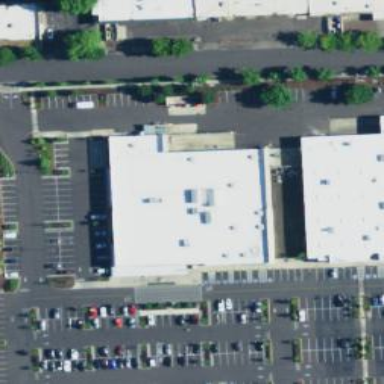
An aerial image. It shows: Pharmacy providing healthcare services.